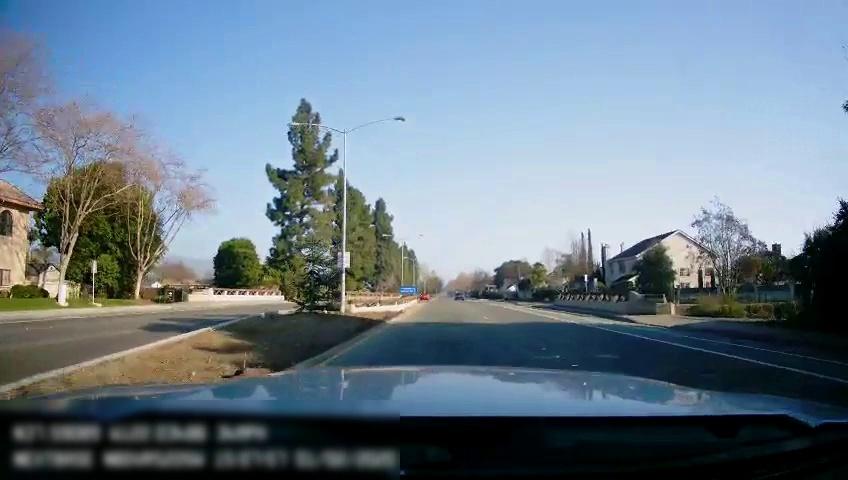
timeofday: Day
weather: Sunny
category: Drivable Space
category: Drivable Space
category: Vehicles | SUV
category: Lanes | Current Lane
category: Lanes | Alternate Lane
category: Lanes | Alternate Lane
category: Lanes | Alternate Lane
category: Traffic | Signs